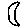
Label: moon